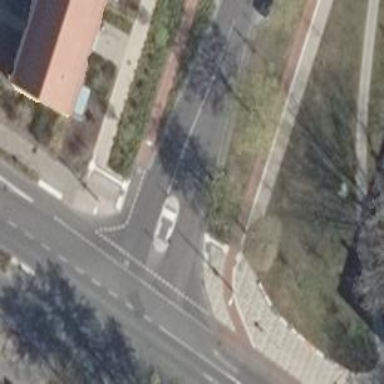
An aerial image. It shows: Uncontrolled crossing with central island on the road.